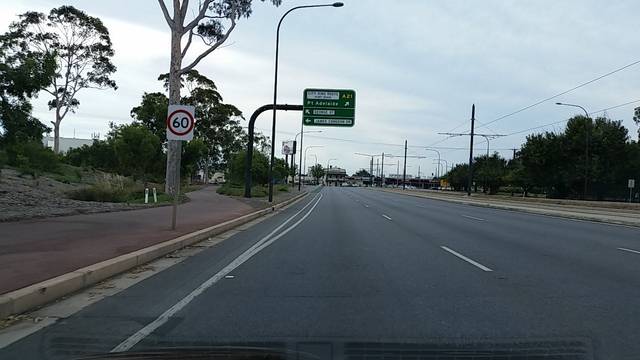
Region: Australia
Coordinates: -34.92, 138.581